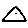
Label: triangle